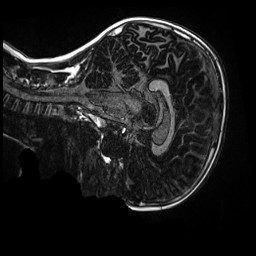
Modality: MP2RAGE
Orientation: sagittal
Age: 9
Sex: male
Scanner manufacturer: siemens
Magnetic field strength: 3 T
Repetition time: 4 s
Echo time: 0.00303 s